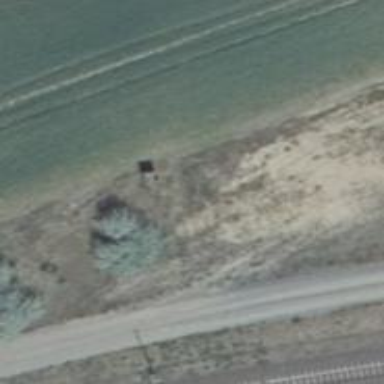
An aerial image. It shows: Hunting stand.